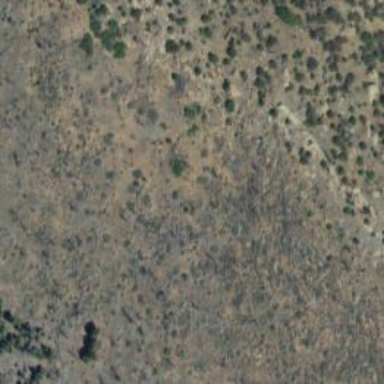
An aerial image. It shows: Archaeological site with historical significance.